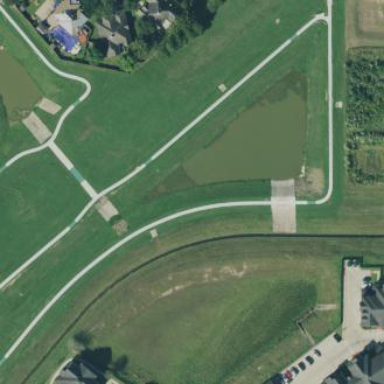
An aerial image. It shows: Retention basin containing natural water.